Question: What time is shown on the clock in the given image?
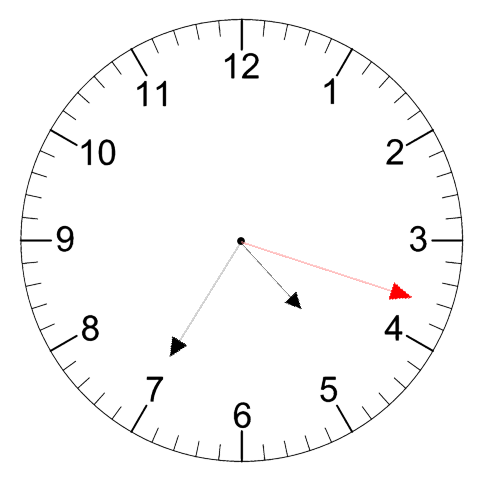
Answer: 04:35:18